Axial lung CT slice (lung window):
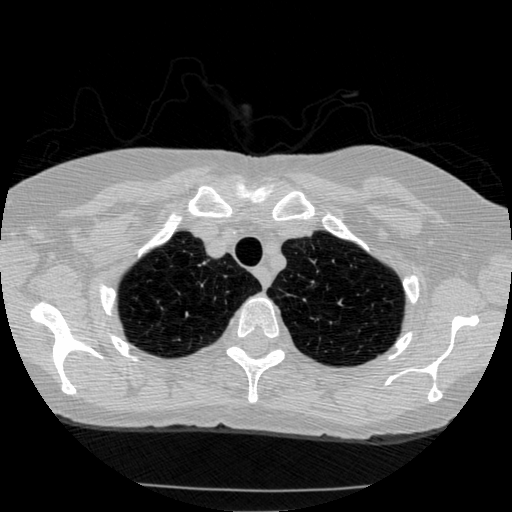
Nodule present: no